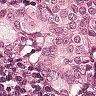
Metastatic tissue present: yes